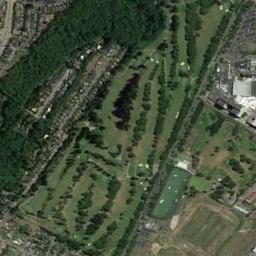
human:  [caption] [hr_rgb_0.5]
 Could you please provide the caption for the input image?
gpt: The golf course with some fairways, Barrier trees and sandpits is next to a forest and a residential area .

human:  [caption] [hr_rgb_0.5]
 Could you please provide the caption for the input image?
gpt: A lot of  trees are beside the golf course .

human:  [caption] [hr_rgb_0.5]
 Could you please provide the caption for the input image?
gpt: There are several bunkers and several paths on the large green lawn in the golf course with many trees, And there are many neatly arranged buildings next to the golf course .

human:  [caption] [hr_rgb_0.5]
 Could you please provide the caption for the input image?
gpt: There are about 5 or 6 golf bunkers here .

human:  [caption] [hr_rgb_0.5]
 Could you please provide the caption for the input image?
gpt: There are many green trees and a lake on the golf course .